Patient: sex F, age 72
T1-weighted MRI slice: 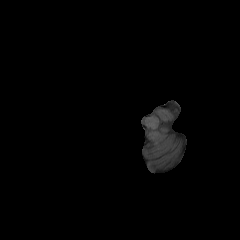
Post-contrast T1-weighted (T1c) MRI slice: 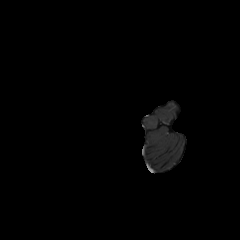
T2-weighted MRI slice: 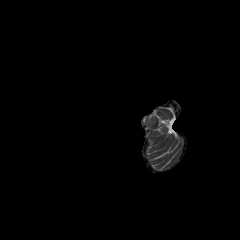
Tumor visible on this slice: no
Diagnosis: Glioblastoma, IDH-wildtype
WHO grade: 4